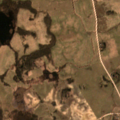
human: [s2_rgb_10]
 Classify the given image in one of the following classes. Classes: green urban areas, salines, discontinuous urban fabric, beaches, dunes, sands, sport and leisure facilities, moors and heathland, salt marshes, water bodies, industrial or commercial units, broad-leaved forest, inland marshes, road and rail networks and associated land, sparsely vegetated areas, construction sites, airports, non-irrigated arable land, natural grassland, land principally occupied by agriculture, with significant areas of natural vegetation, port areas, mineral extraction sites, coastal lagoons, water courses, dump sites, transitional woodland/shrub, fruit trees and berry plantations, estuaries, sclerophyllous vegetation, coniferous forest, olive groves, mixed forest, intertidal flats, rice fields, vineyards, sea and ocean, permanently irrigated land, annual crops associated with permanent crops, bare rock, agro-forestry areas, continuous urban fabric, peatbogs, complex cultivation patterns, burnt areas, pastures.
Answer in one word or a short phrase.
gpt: non-irrigated arable land, pastures, complex cultivation patterns, land principally occupied by agriculture, with significant areas of natural vegetation